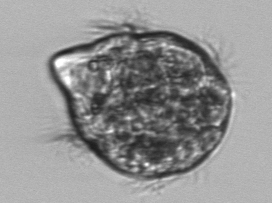
Label: Didinium